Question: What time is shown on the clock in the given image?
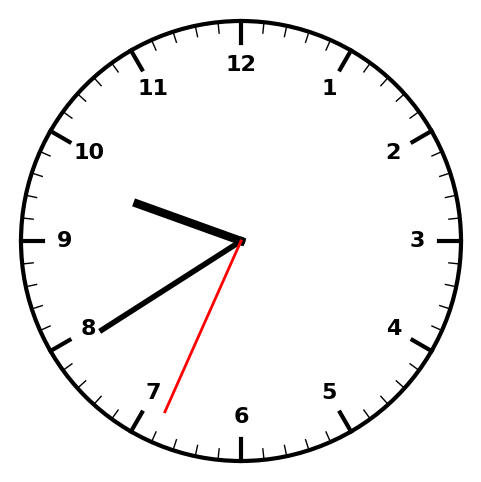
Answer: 09:39:34